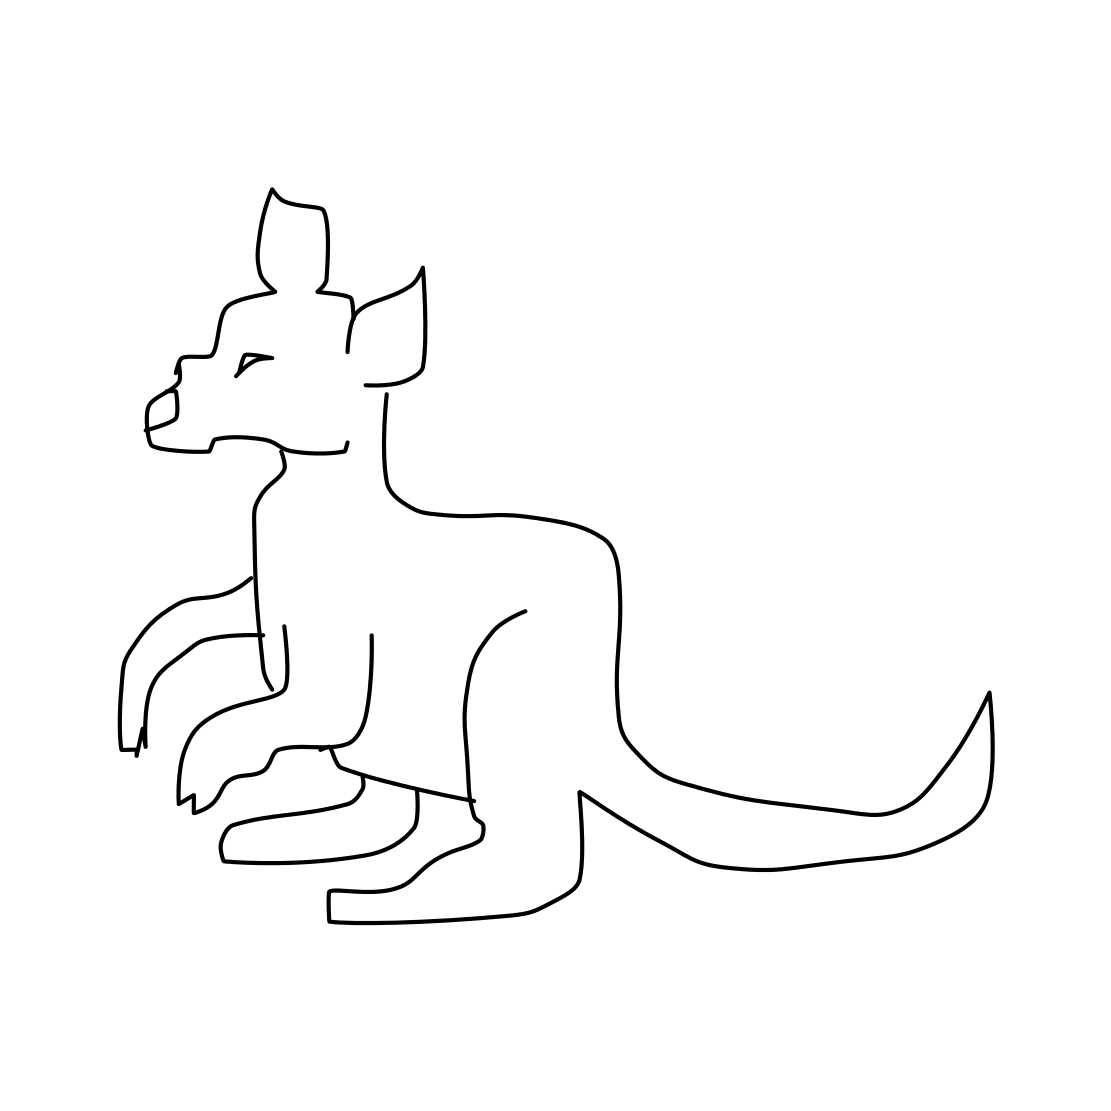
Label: kangaroo